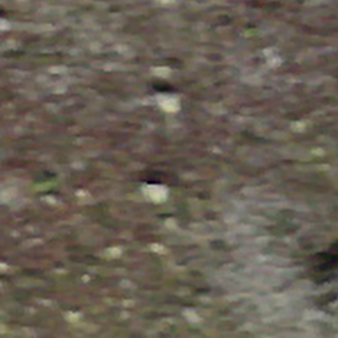
Label: other